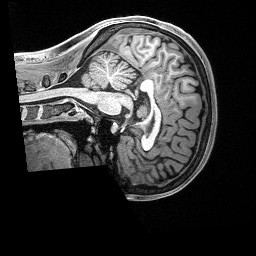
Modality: T1w
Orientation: sagittal
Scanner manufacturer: siemens
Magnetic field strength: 3 T
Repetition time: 2.4 s
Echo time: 0.00122 s